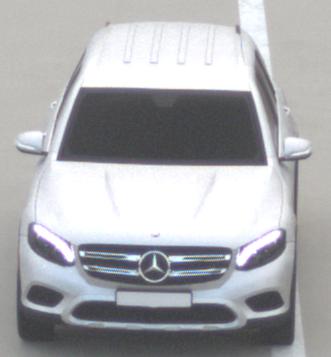
Make: Mercedes-Benz
Model: GLC 250
Detailed model: GLC (253)
Model produced from: 2015/09
Model produced until: 2018/05
Doors: 5
Color: white
Road condition: dry road
Daytime: morning or afternoon
Contrast: low contrast